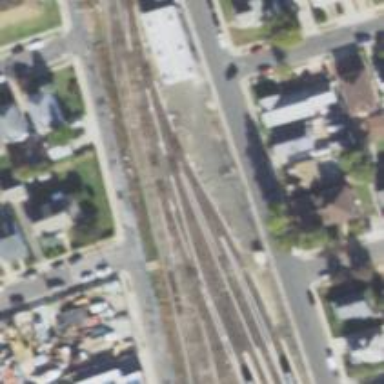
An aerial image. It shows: Electrified railway with rail tracks.